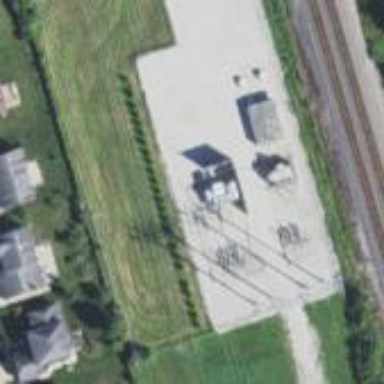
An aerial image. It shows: Power substation enclosed by fence.